Field crop: tomato
Growth stage: 1
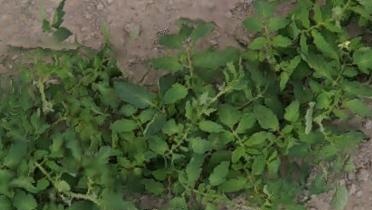
Species: tomato